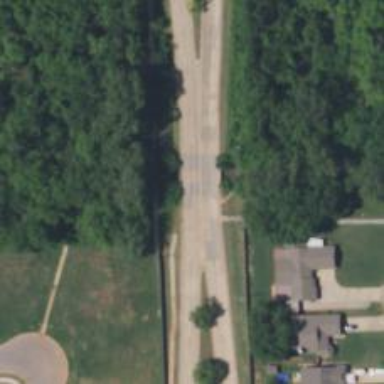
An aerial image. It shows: Tertiary road with bridge.